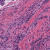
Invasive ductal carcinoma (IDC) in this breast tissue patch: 1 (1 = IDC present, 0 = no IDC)